Interaction volume radius: 10 \u00c5
Interaction volume height: 15 \u00c5
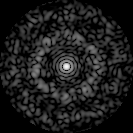
Disorder parameter: 0.8512